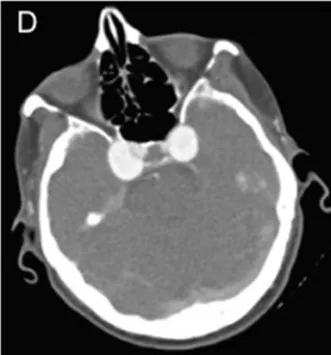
Brain imaging showing bilateral aneurysms. MR and CT angiography confirming the presence of large bilateral CAAs, unchanged in size from previous scans.
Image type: radiology (ct)